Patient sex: M
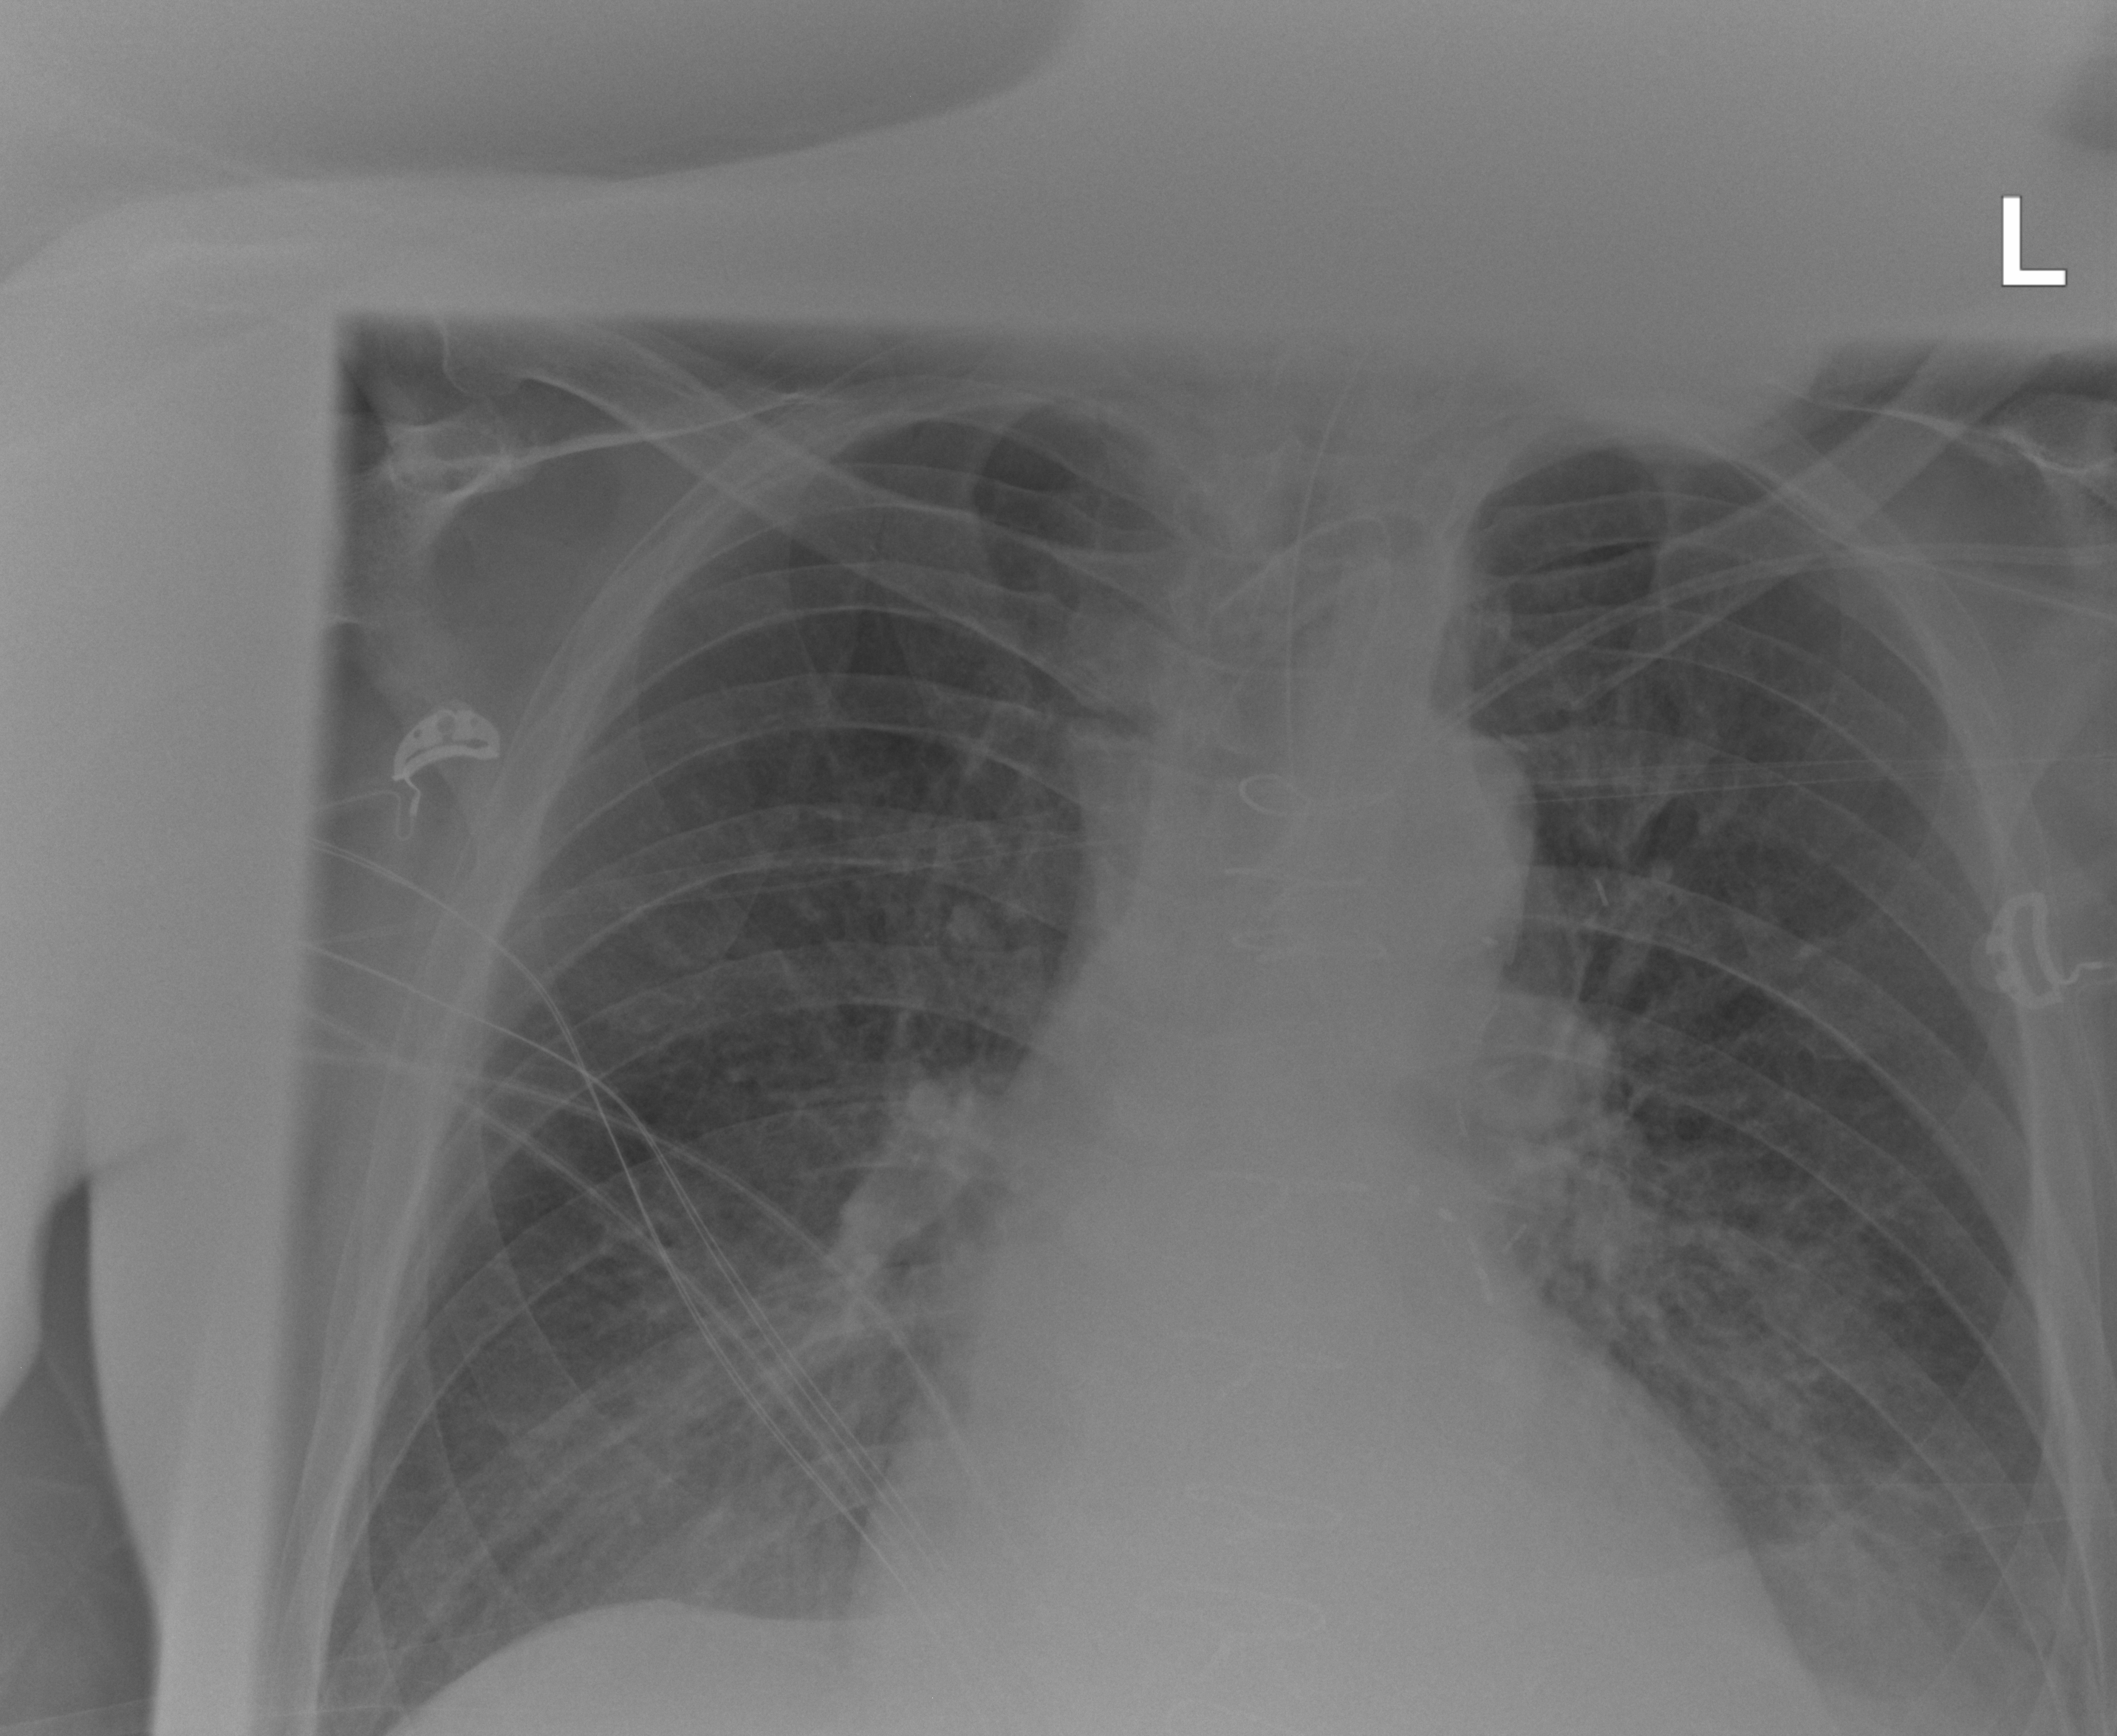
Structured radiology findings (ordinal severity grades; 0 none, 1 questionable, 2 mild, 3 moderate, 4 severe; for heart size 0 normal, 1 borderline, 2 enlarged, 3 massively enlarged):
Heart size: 1
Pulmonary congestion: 0
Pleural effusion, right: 0
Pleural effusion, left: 2
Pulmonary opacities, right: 2
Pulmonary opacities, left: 0
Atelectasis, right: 2
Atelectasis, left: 2